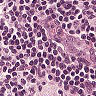
Metastatic tissue present: no